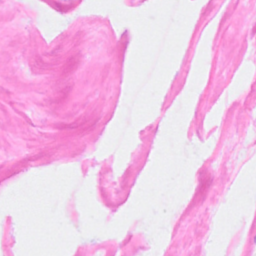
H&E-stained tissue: Breast